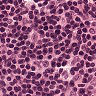
Metastatic tissue present: no